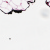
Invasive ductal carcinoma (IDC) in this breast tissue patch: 0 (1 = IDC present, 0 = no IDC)